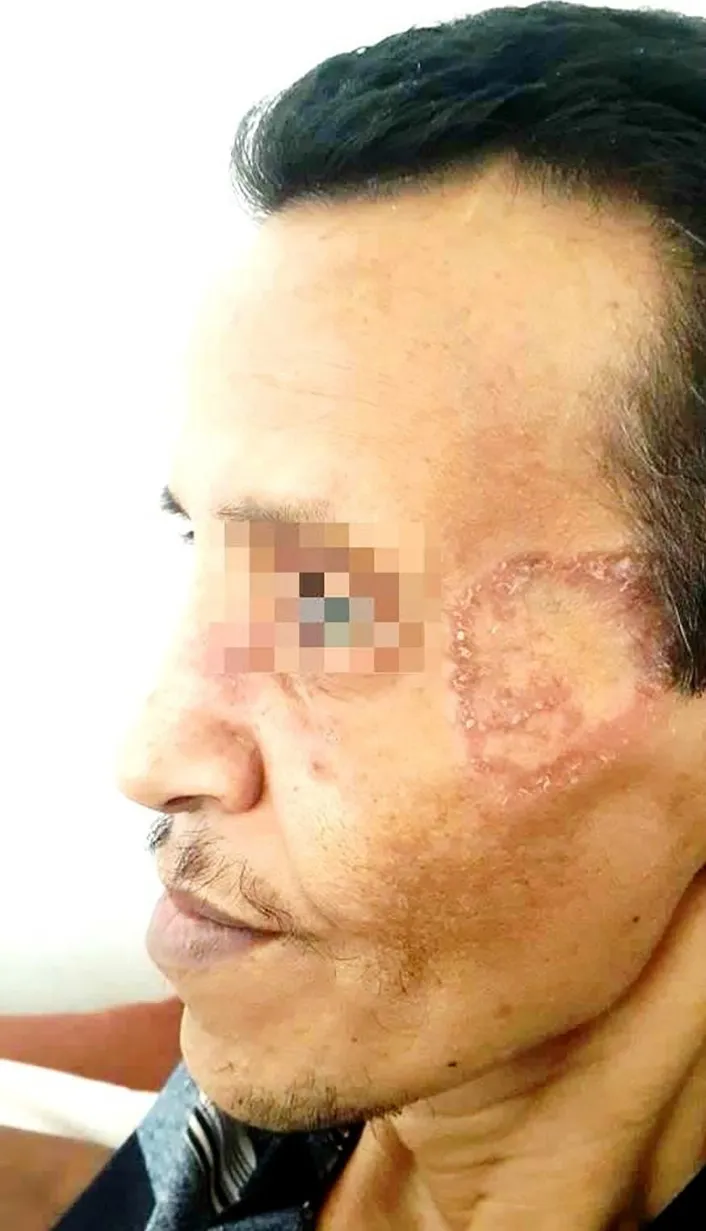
A ring-shaped squamous plaque on the face.
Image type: medical_photograph (other_medical_photograph)